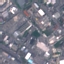
Land use / land cover class: Industrial